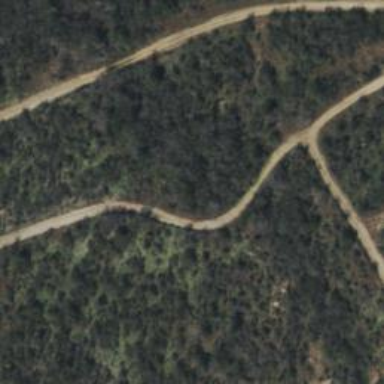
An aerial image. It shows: Path.